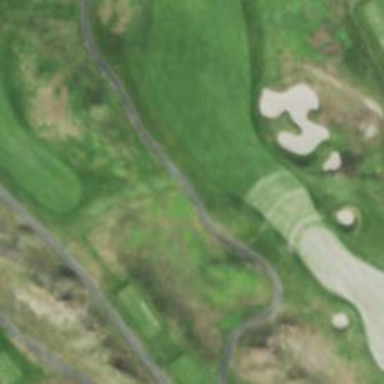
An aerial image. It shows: Pathway for golfing.